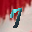
Label: 7